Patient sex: F
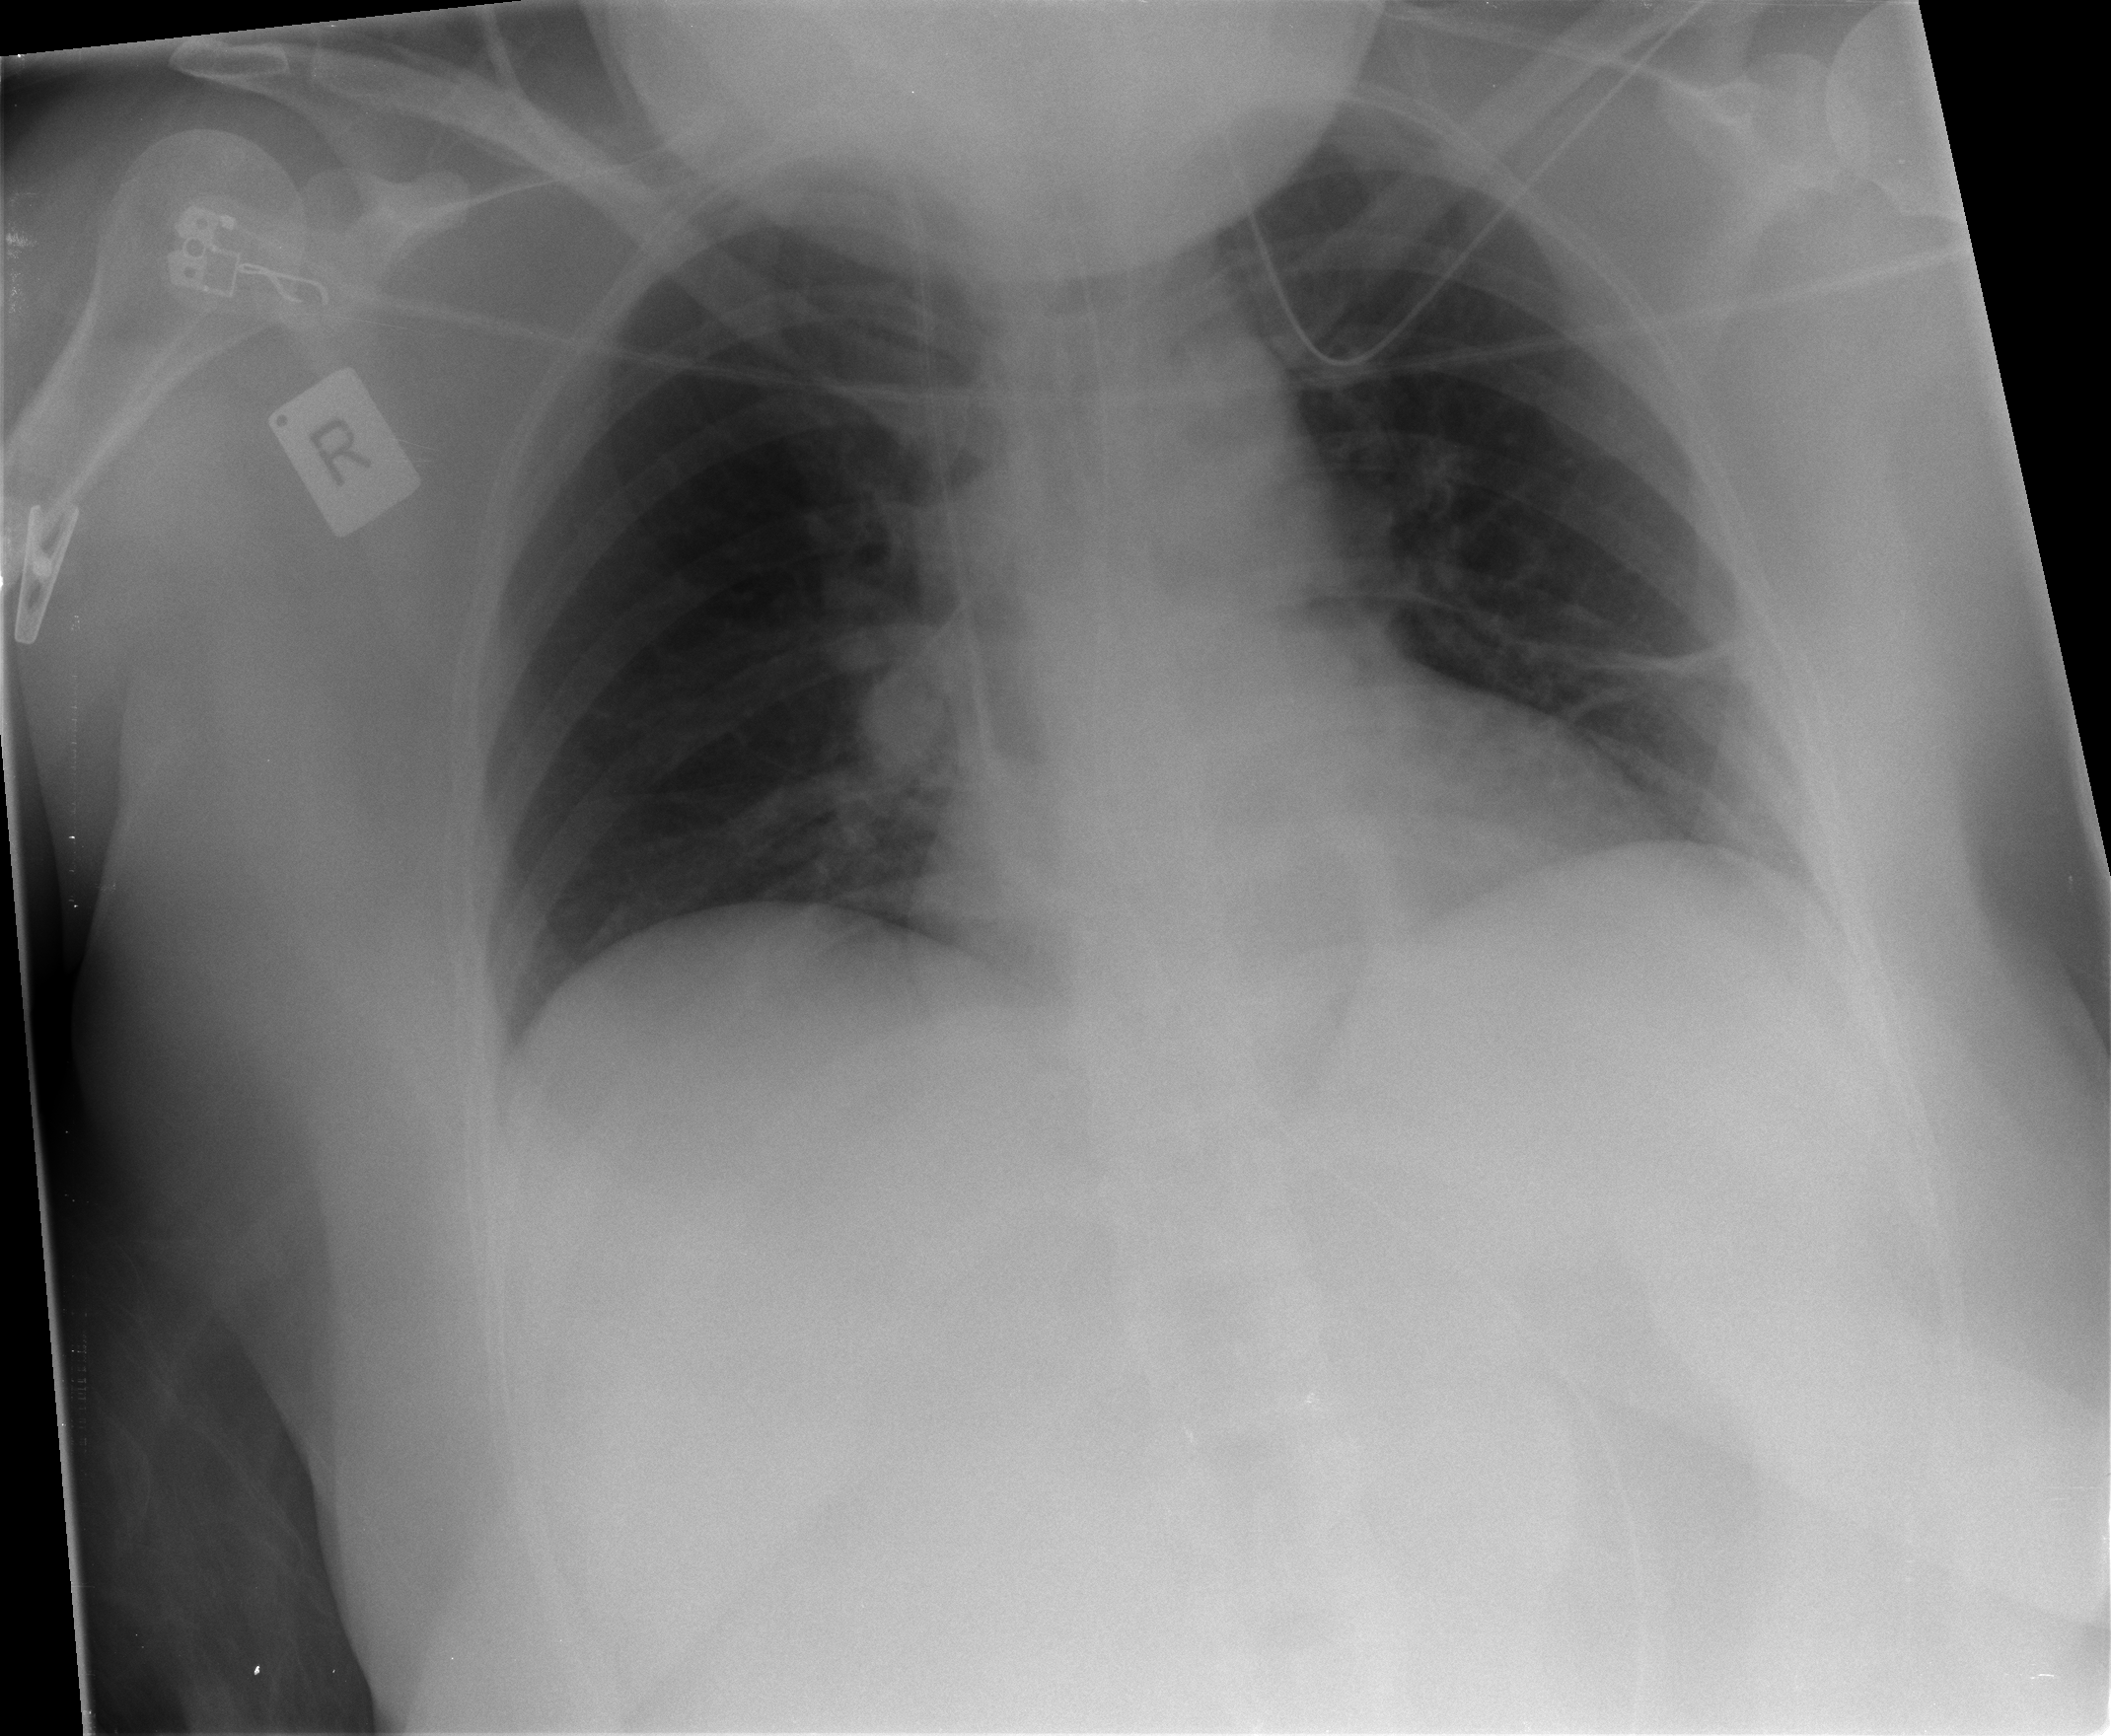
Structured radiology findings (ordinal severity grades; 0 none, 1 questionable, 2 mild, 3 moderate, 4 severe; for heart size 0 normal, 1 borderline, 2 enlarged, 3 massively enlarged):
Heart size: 0
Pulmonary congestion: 0
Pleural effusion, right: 0
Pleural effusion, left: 0
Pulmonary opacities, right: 0
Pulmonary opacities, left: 0
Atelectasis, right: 0
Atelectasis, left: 2